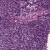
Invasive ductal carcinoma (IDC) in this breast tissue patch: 1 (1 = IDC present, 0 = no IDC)